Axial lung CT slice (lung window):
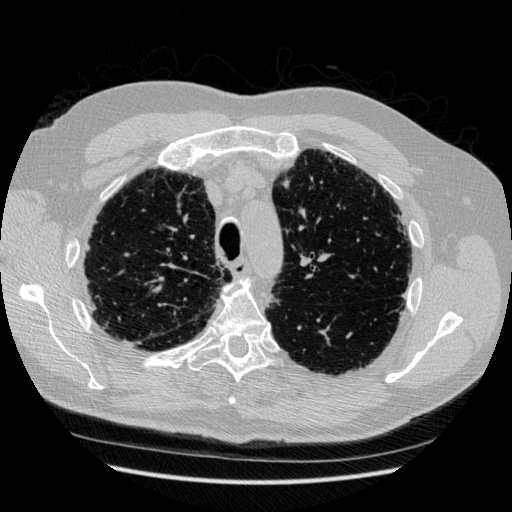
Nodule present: no